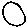
Label: circle